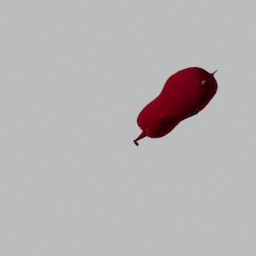
Label: animals